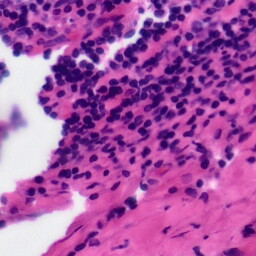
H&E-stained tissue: Tonsil